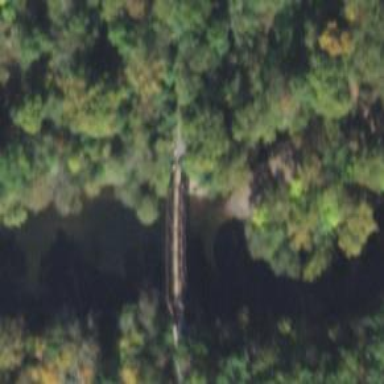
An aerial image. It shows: Abandoned railroad bridge.